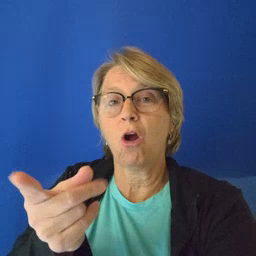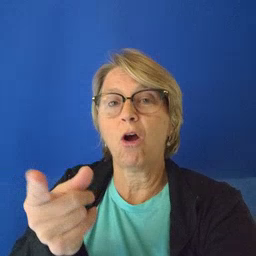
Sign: dog